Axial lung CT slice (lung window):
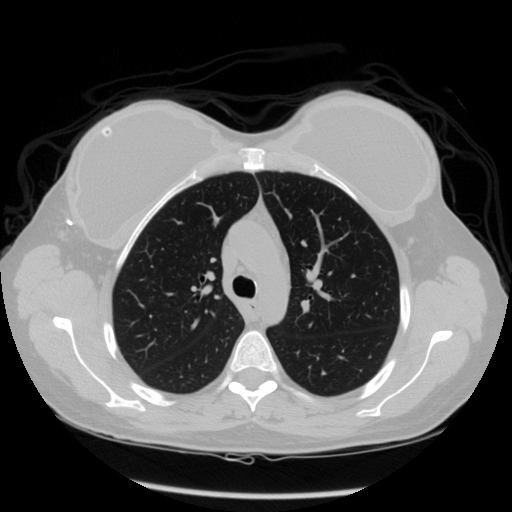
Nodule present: no